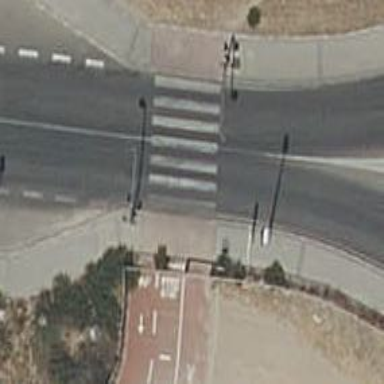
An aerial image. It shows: Marked crossing on the road.